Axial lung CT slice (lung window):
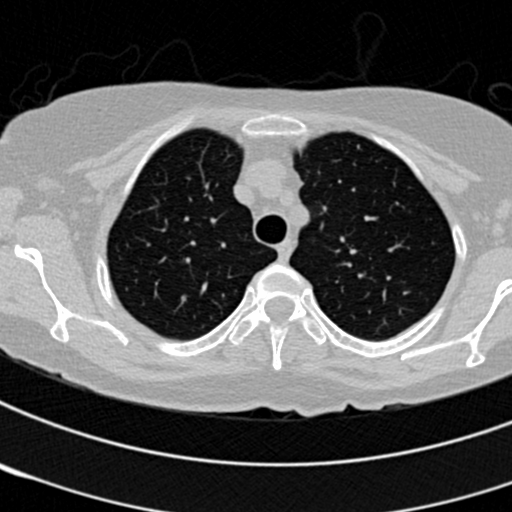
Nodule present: no